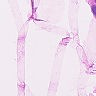
Metastatic tissue present: no